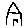
Label: house